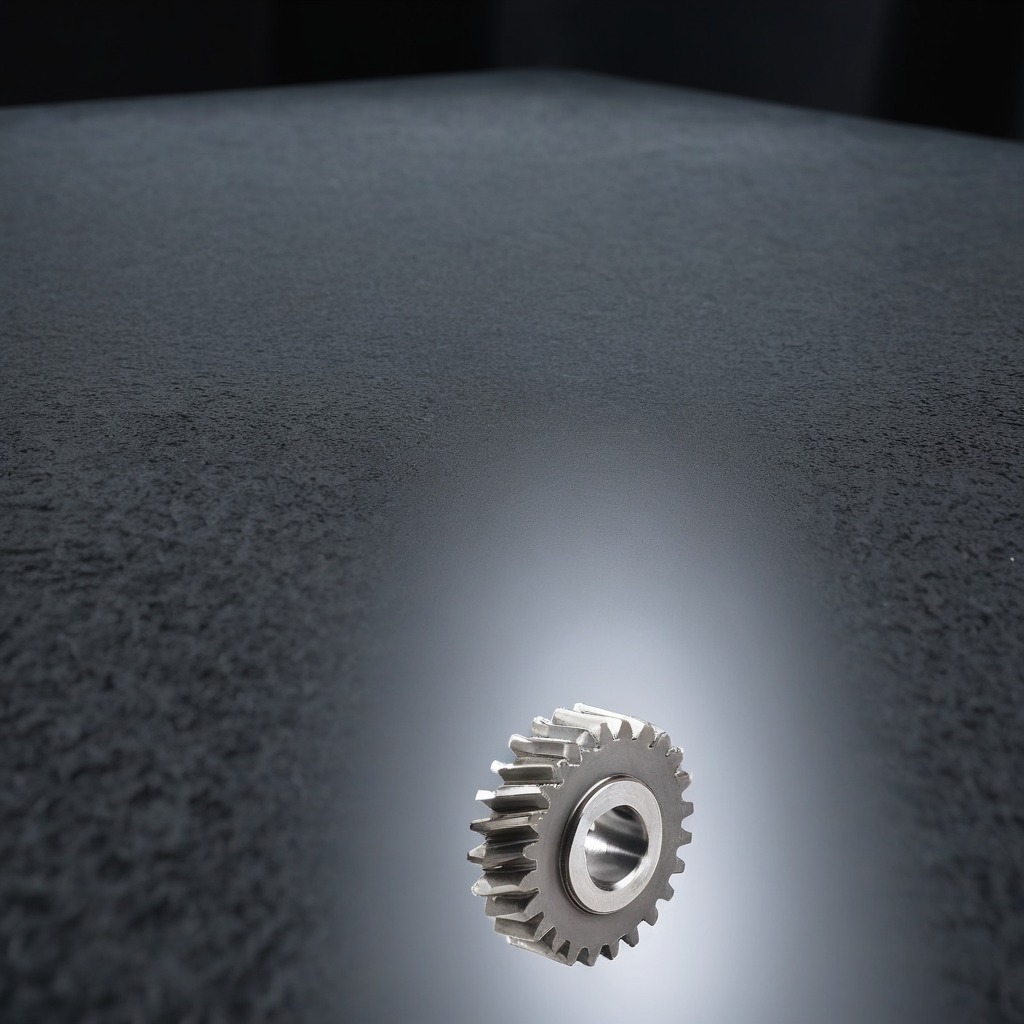
A steel gear with teeth is lying on the clean granite table inside a workshop at night.